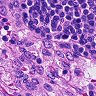
Metastatic tissue present: no